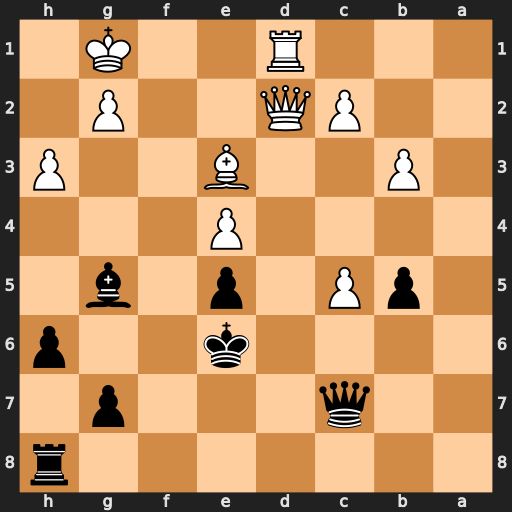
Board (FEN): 7r/2q3p1/4k2p/1pP1p1b1/4P3/1P2B2P/2PQ2P1/3R2K1
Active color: b
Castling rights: -
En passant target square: -
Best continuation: Rd8 Qd5+ Rxd5